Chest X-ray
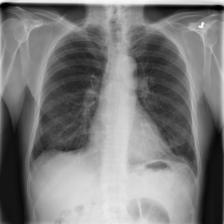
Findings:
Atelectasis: negative
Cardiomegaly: negative
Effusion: negative
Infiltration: negative
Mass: negative
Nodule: negative
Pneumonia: negative
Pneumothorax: negative
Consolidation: negative
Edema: negative
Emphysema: negative
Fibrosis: negative
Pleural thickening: negative
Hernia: negative